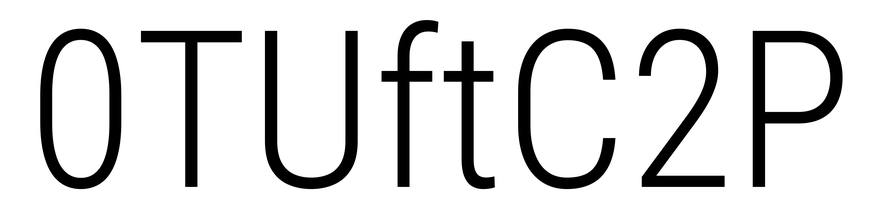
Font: Roboto_Condensed_Light